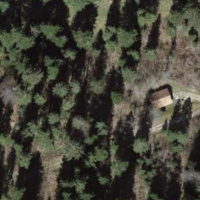
EUNIS habitat code: 44
Species observed at this site:
Cardamine heptaphylla